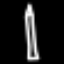
Label: pencil